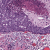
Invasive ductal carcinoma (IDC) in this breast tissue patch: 0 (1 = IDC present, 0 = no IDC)